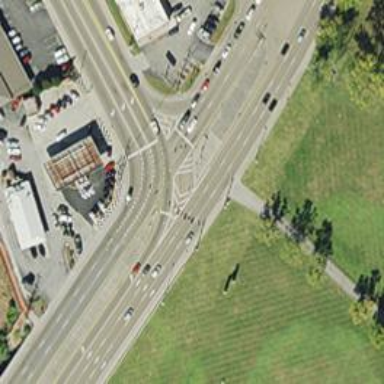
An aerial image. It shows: Trunk link highway.